Brain MRI, t2w sequence, axial 2D slice.
Patient: age 50, sex F, weight 78 kg, height 1.78 m
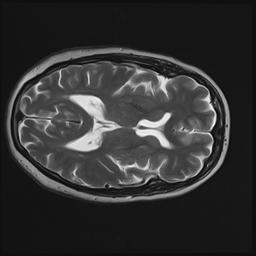